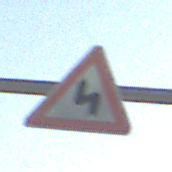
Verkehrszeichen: DoppelkurveZunaechstLinks
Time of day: SunriseSunset
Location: Outdoor (Special)
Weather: Clear
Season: NotSpecified
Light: Natural